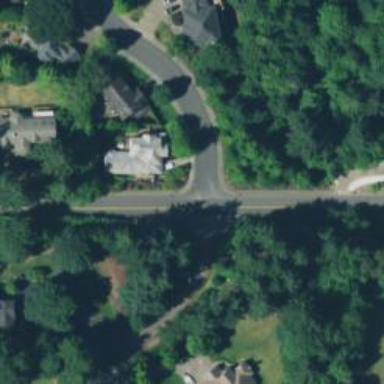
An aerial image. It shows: Stop road.